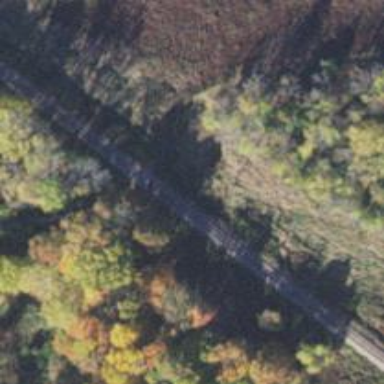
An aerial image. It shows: Railway crossing.